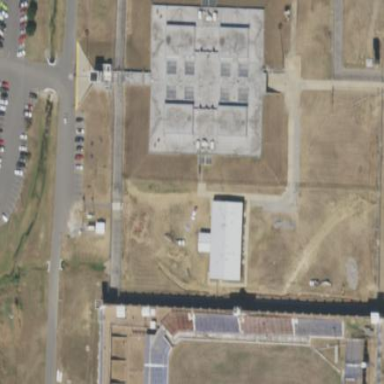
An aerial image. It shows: Prison building.